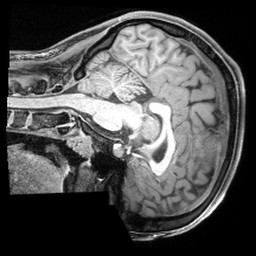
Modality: T1w
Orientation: sagittal
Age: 20
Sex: female
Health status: healthy
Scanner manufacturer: siemens
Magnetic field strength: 3 T
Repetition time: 2.4 s
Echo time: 0.00194 s